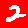
Digit: 2